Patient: sex M, age 65
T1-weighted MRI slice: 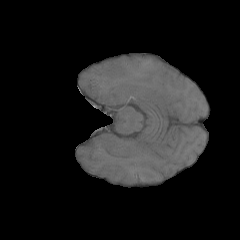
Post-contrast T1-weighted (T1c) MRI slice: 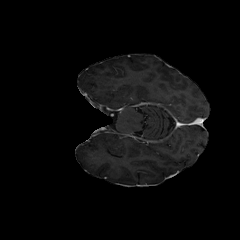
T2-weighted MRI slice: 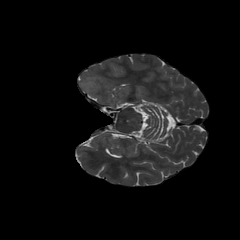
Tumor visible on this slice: no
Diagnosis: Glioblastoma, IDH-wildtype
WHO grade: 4